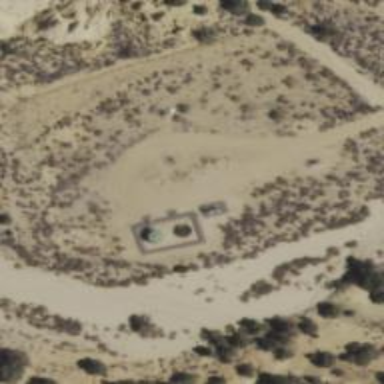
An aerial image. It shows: Storage tank with man-made structure.